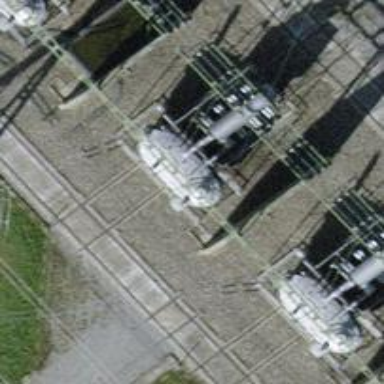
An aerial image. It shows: Transformer.